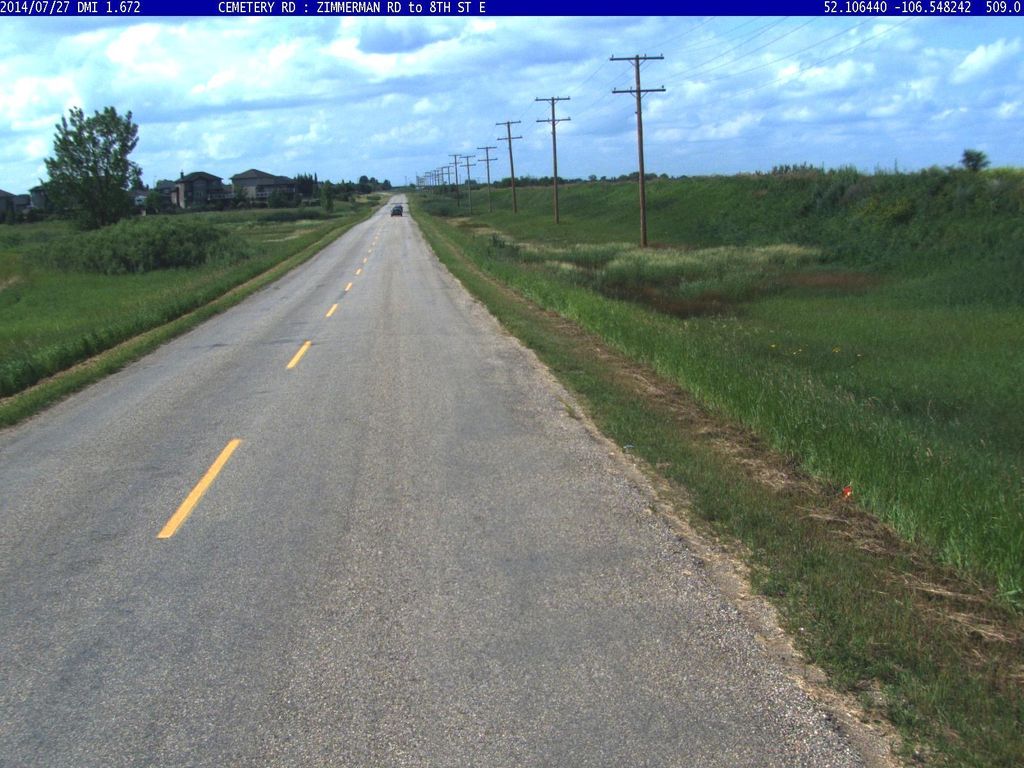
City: saskatoon